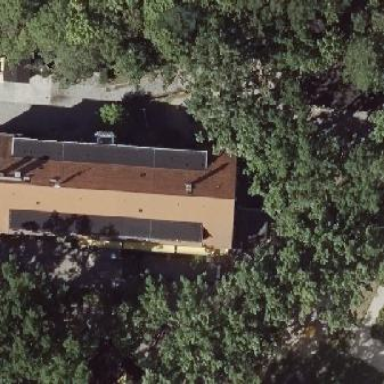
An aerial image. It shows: Building with gabled roof.